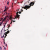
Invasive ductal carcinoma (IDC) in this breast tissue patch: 0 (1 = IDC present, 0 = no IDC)